Group 1:
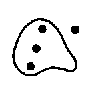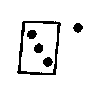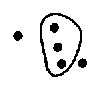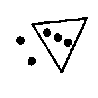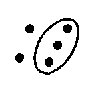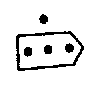
Group 2:
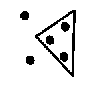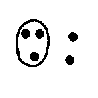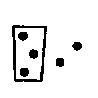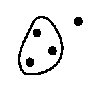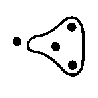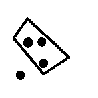
Rule separating the two groups: Points inside the figure outline are on a straight line vs. points inside the figure outline are not on a straight line.
Concepts: cluster, collinear, interior_exterior, shape_cluster
Author: Mikhail M. Bongard
Reference: M. M. Bongard, Pattern Recognition, Spartan Books, 1970, p. 227.